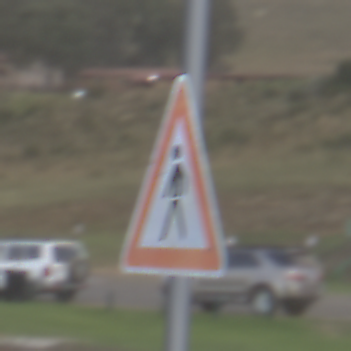
Verkehrszeichen: FussgaengerRechts
Umgebung: Outdoor, RoadRail
Tageszeit: SunriseSunset
Wetter: PartlyCloudy
Licht: Natural
Jahreszeit: NotSpecified
Kontrast: LowContrast